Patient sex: F
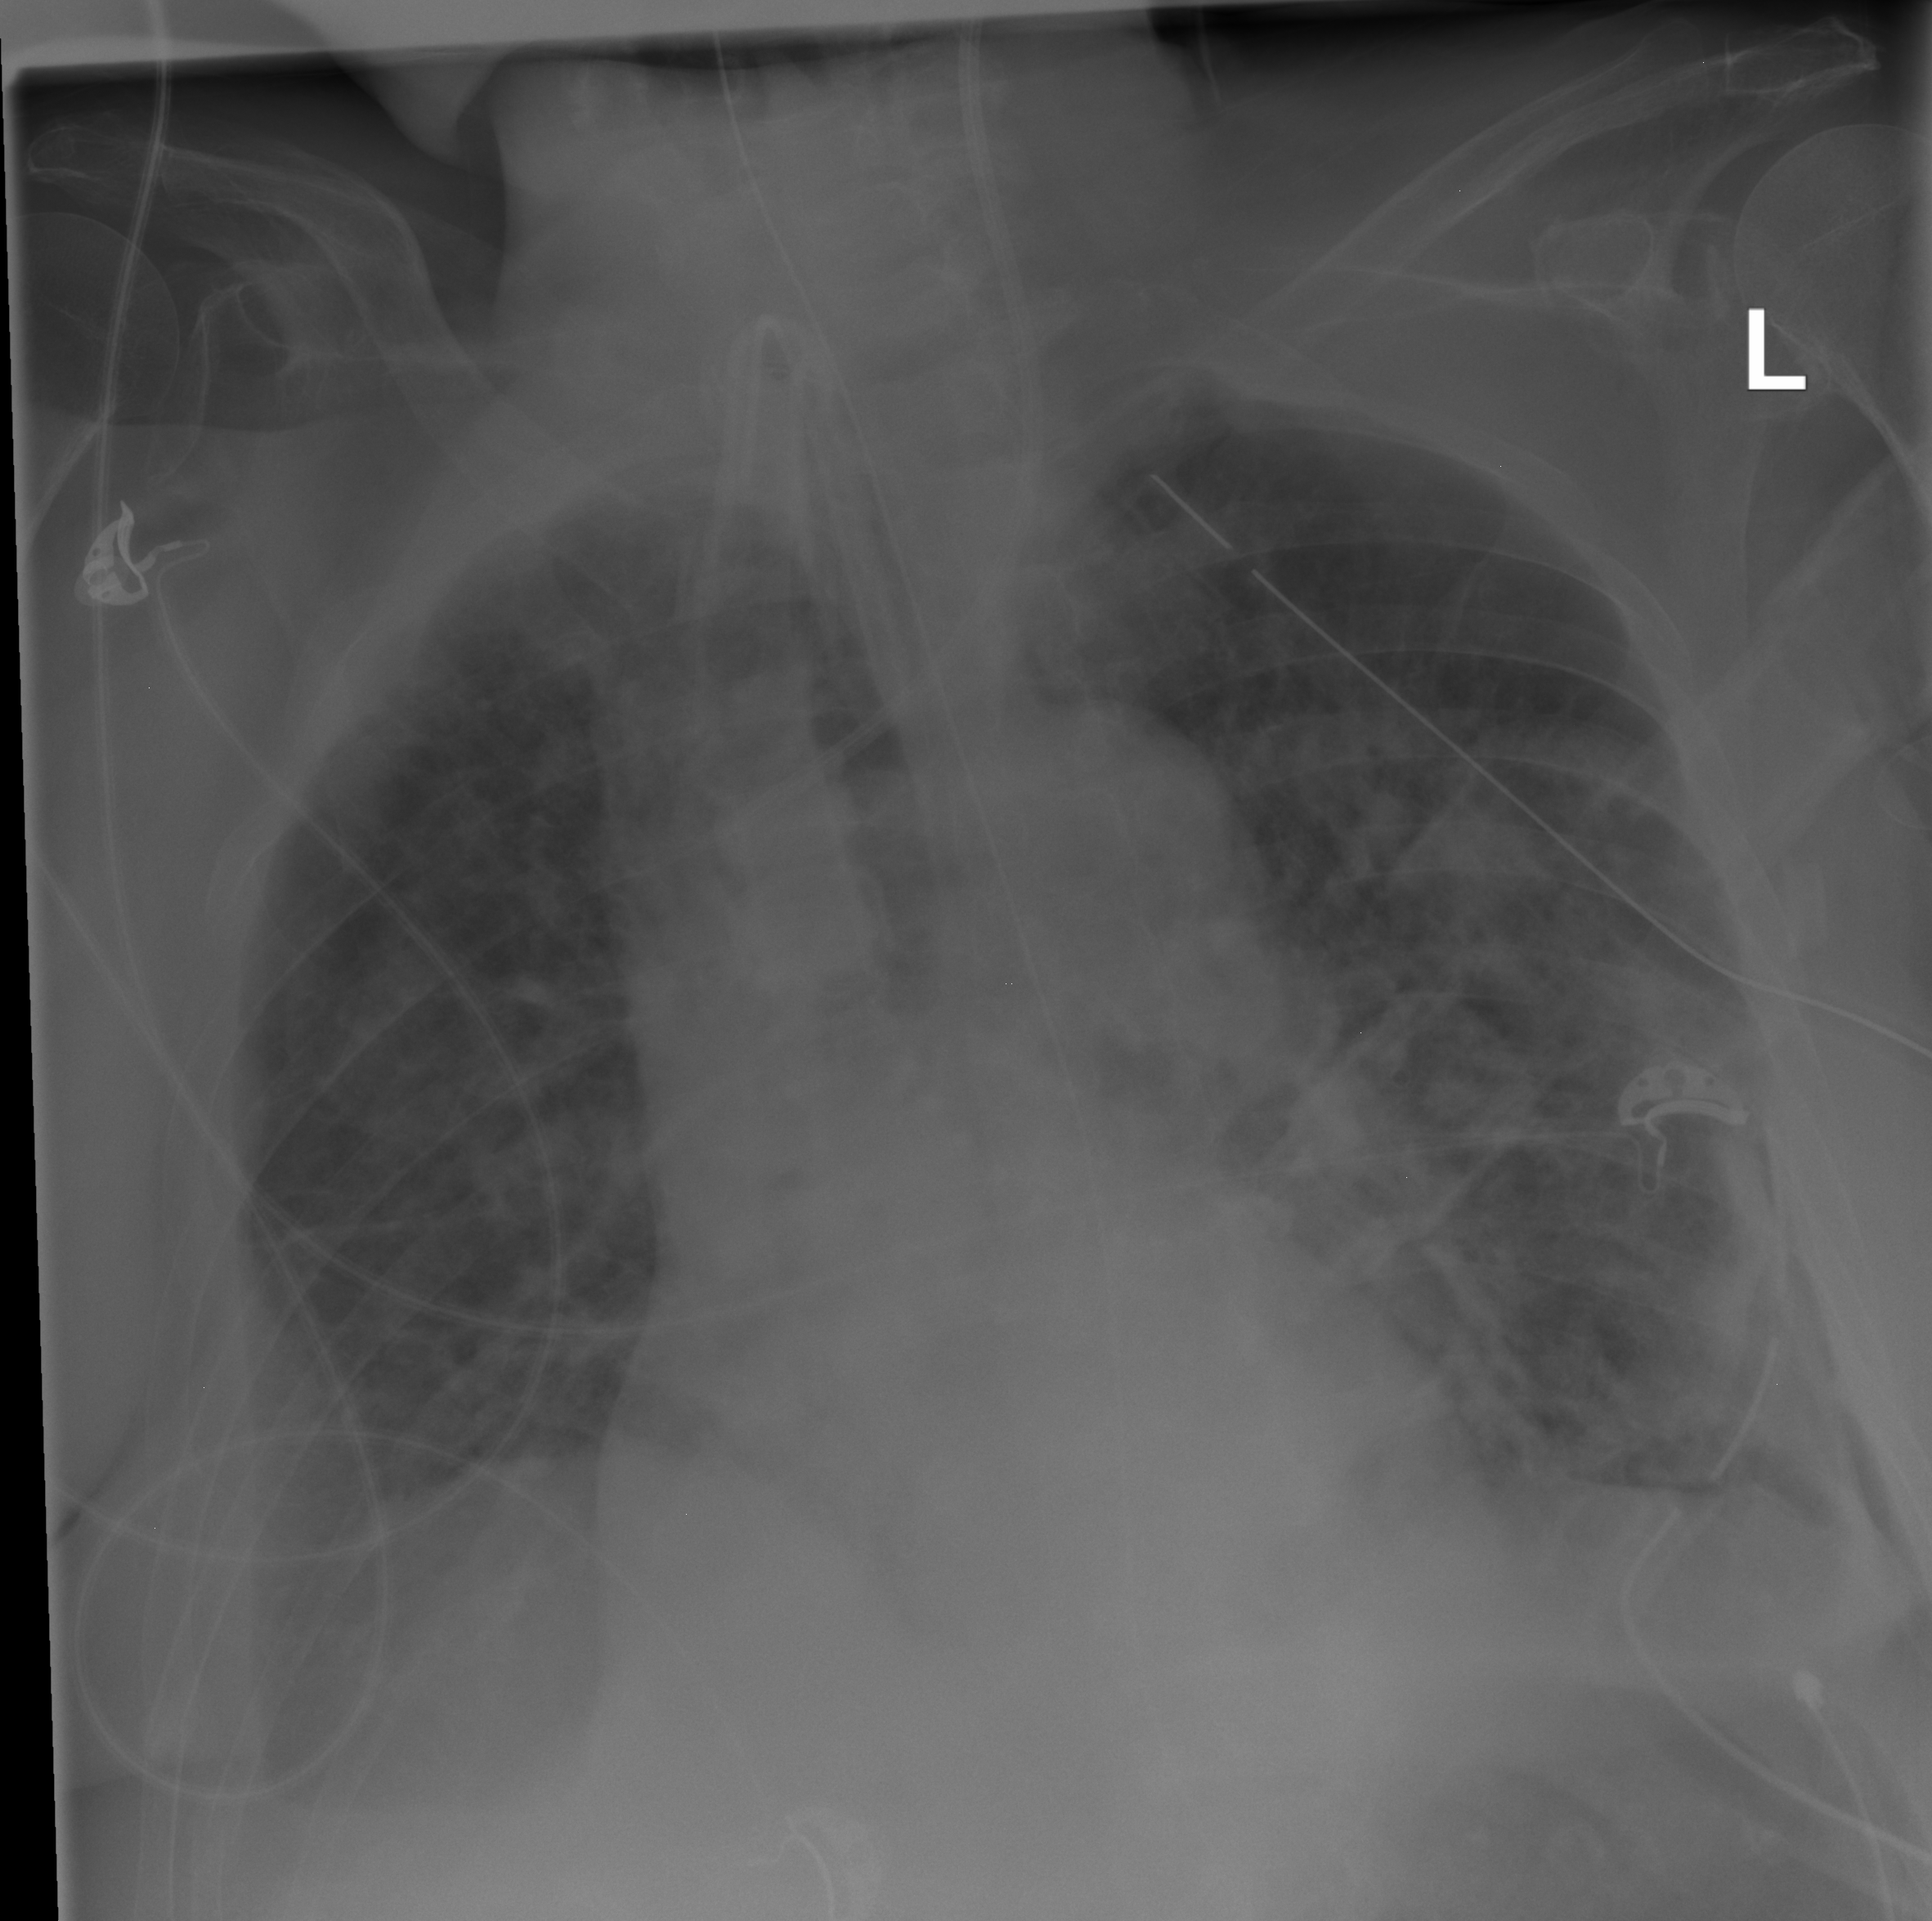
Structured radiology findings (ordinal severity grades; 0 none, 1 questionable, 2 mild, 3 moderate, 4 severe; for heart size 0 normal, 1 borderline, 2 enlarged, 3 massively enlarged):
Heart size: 1
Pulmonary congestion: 0
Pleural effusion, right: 2
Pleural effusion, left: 2
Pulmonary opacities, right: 3
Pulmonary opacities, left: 3
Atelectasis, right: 2
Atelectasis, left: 2